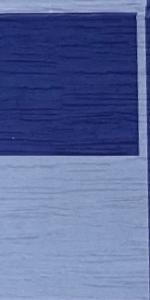
Label: Empty